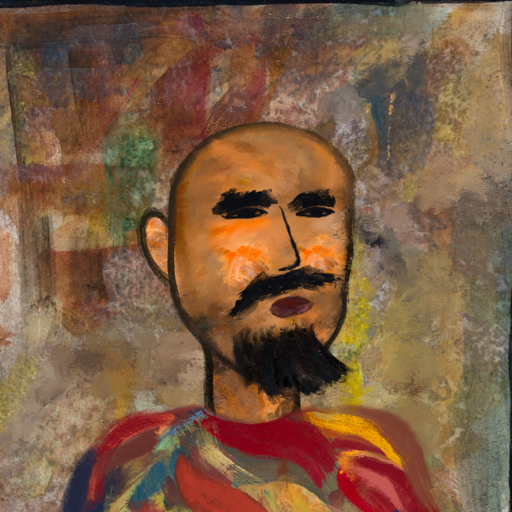
Background: Mosgoul, Head And Neck Side: Gypsy_Queen, Face Side: Mosgoul, Bust: Mother_And_Son_Son, Hair Side: Blank, Head Accessory: Blank, Second Necklace: Blank, Necklace: Blank, Baby: Blank